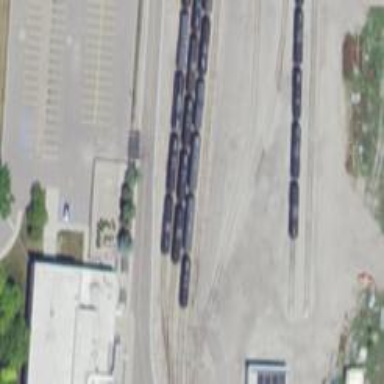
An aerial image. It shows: Railway yard in service.